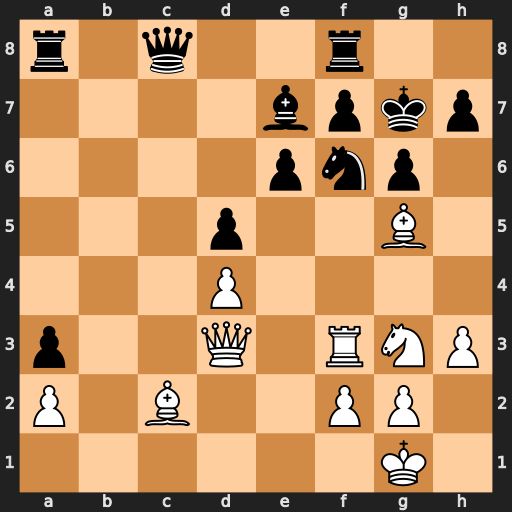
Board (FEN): r1q2r2/4bpkp/4pnp1/3p2B1/3P4/p2Q1RNP/P1B2PP1/6K1
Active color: w
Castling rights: -
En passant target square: -
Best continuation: Bxf6+ Bxf6 Nh5+ Kh8 Nxf6